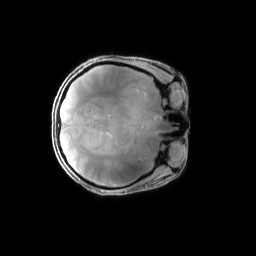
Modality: PDw
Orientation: axial
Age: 25
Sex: female
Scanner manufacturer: siemens
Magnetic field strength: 6.98 T
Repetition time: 1.3 s
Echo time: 0.00231 s